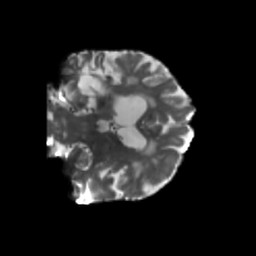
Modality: T2w
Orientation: coronal
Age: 66
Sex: female
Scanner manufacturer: siemens
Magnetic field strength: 3 T
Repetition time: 5.25 s
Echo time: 0.08 s